Field crop: tomato
Growth stage: 1
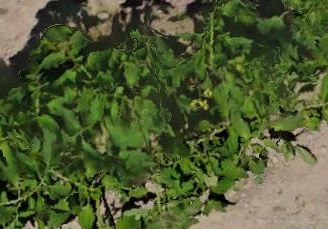
Species: tomato